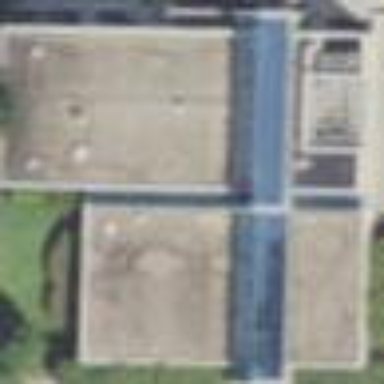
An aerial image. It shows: Police building.